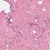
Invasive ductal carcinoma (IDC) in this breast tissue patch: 0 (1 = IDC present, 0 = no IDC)